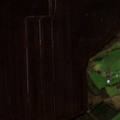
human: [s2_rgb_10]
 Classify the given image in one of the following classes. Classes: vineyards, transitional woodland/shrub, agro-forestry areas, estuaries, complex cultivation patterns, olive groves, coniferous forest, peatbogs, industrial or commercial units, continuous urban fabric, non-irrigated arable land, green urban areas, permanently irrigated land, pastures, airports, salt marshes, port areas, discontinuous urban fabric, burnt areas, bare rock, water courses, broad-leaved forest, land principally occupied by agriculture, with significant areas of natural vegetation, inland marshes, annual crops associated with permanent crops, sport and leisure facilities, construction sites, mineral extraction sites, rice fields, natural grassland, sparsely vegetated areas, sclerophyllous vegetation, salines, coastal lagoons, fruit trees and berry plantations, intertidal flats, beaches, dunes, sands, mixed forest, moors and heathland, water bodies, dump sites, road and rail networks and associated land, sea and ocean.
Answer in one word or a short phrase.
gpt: pastures, peatbogs